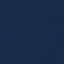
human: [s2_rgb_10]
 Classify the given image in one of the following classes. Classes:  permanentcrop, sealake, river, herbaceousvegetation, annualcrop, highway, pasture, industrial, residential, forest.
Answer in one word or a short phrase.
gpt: SeaLake